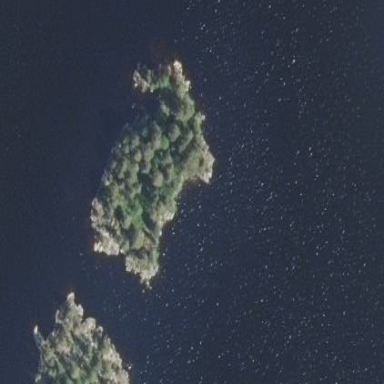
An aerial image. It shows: Islet covered with woodland.